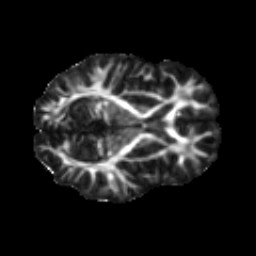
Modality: FA
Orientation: axial
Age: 15
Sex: male
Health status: ill
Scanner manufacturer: ge
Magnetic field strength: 3 T
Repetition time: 6.888 s
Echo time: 0.0812 s